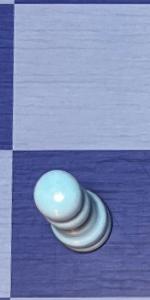
Label: Pawn_White